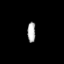
Tissue: prostate
Cell type: T cells
Senescence score: 0.7143
Nuclear area (px): 161
Mean DAPI intensity: 173.615